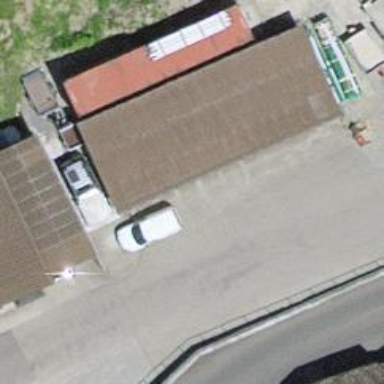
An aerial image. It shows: Garage.